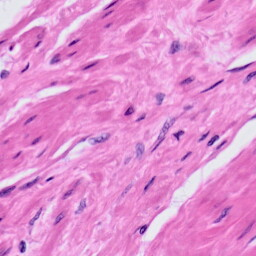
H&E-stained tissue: Prostate